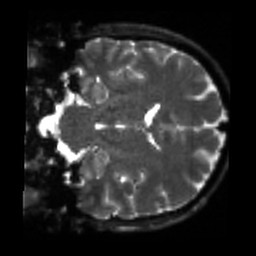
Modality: sbref
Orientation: coronal
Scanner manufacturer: siemens
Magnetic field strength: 3 T
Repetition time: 4 s
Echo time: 0.0594 s